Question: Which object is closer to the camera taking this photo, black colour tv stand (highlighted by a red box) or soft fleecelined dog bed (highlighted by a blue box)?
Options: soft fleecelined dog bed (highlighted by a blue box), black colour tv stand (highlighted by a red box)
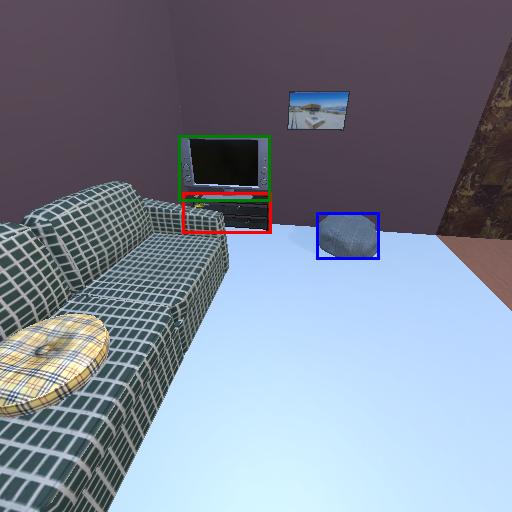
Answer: soft fleecelined dog bed (highlighted by a blue box)